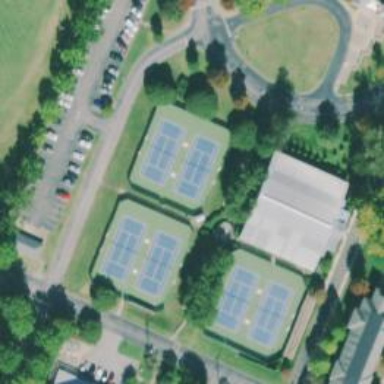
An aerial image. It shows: Tennis court in leisure pitch.